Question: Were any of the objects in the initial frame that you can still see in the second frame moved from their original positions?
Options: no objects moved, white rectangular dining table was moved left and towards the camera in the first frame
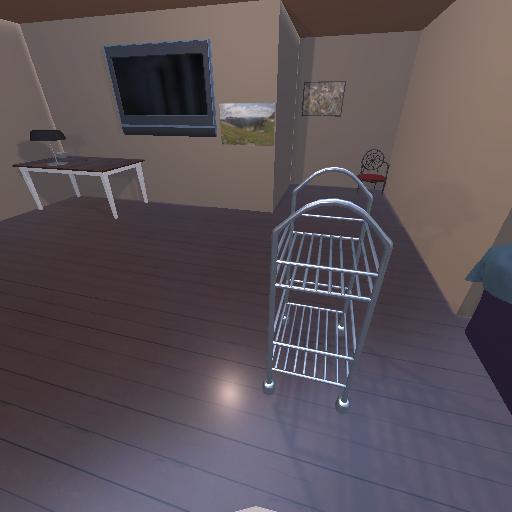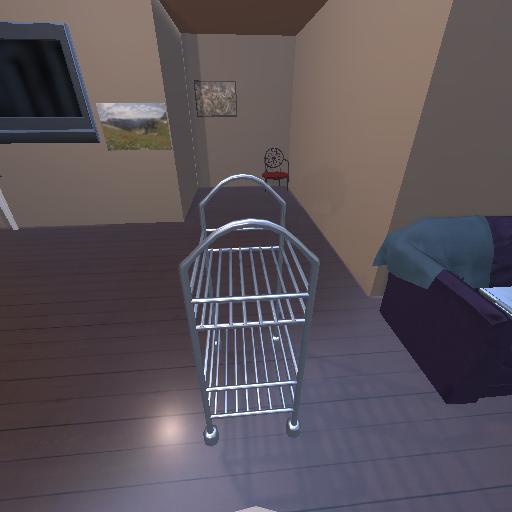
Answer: no objects moved